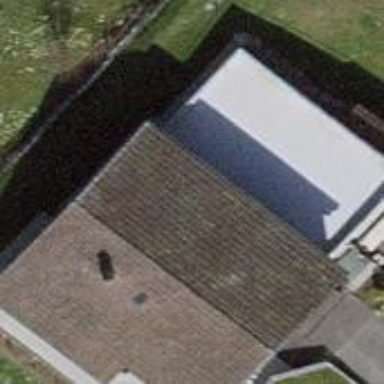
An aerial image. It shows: Detached building.